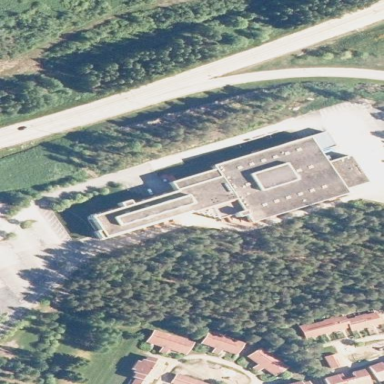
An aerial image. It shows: Building.